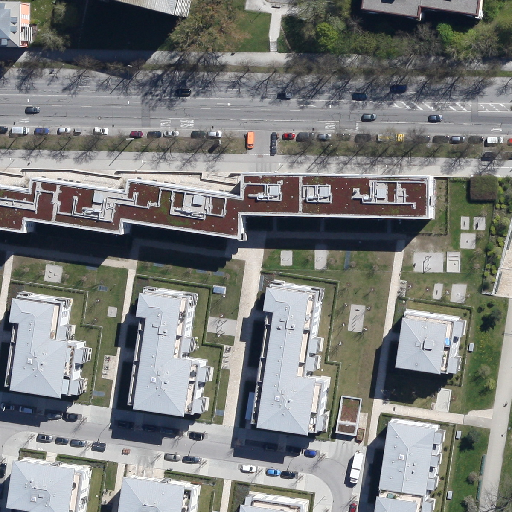
Referring expression: heavy-duty vehicle